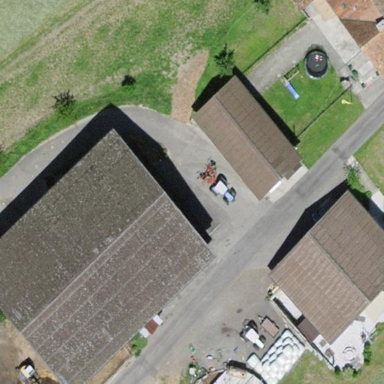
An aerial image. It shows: Farmyard area.